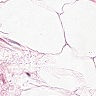
Metastatic tissue present: no